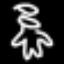
Label: angel